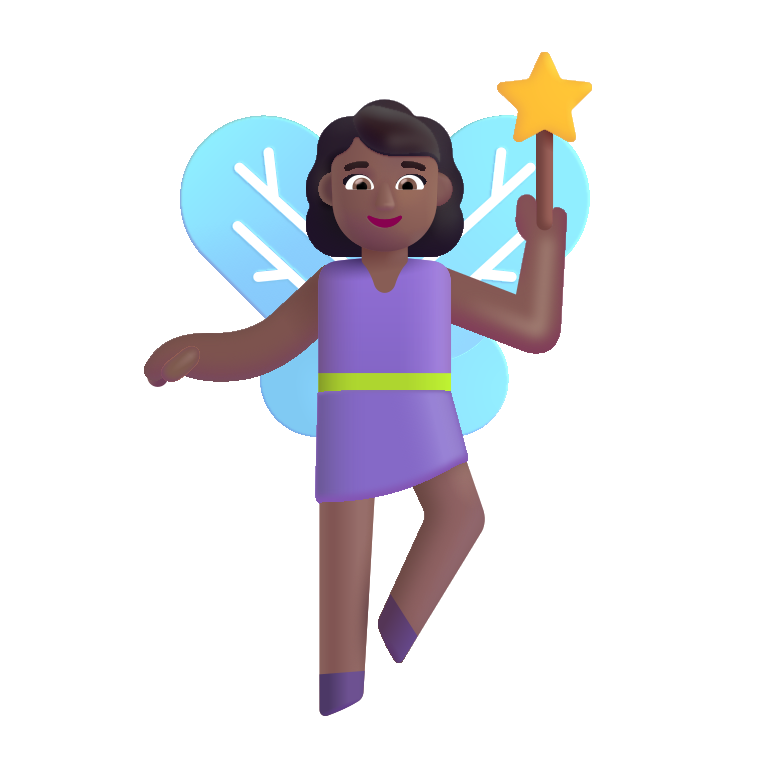
woman fairy color  dark